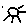
Label: sun